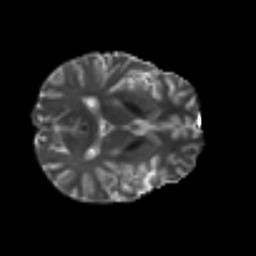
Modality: T2w
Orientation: axial
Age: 19
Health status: ill
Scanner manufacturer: philips
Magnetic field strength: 3 T
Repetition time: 9 s
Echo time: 0.127 s